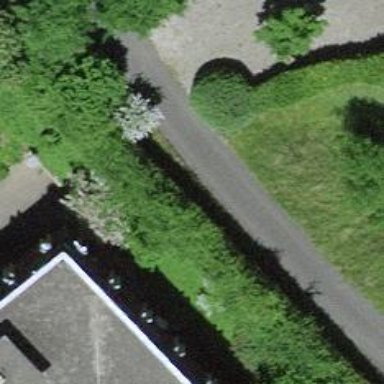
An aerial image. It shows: Shrub in its natural environment.